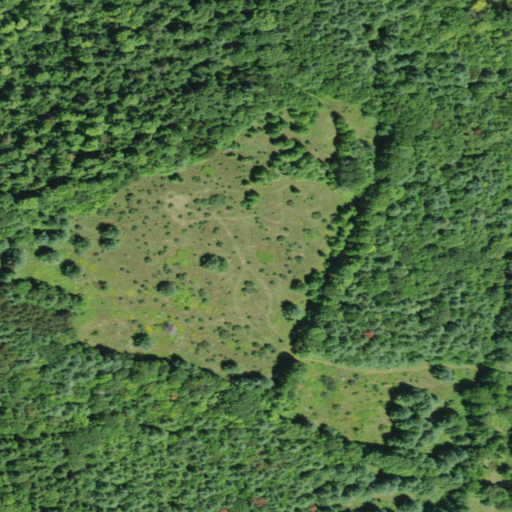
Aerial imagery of mountain in New York named Dog Hill containing deciduous forest, mixed forest, and evergreen forest